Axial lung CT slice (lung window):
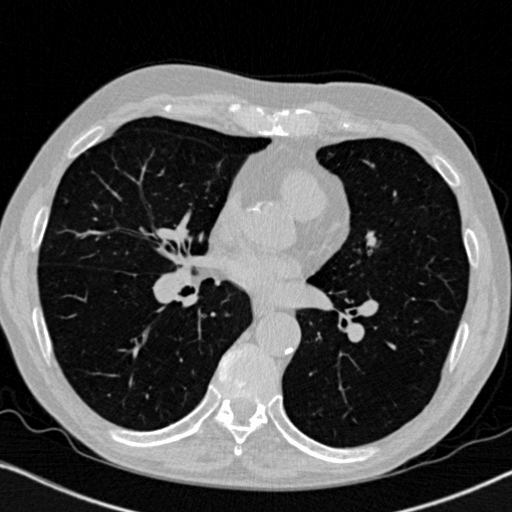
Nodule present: no